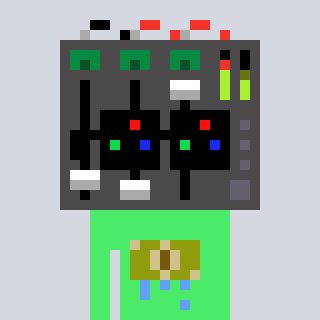
a pixel art character with square black sunglasses, a mixer-shaped head and a teal-colored body on a cool background